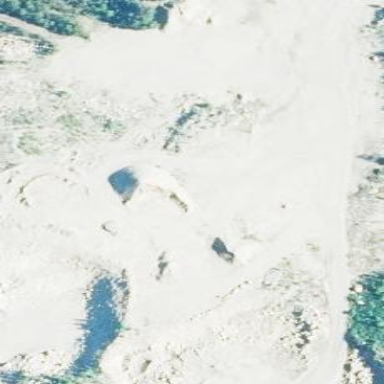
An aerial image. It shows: Quarry area.